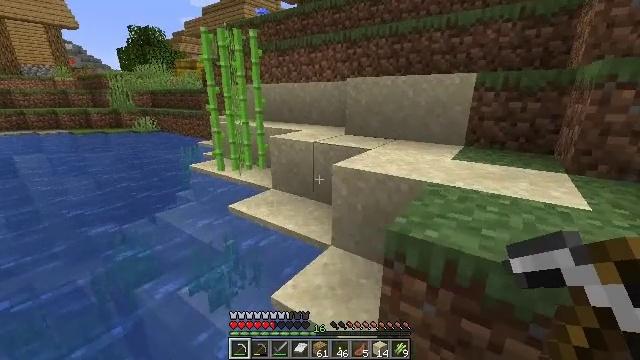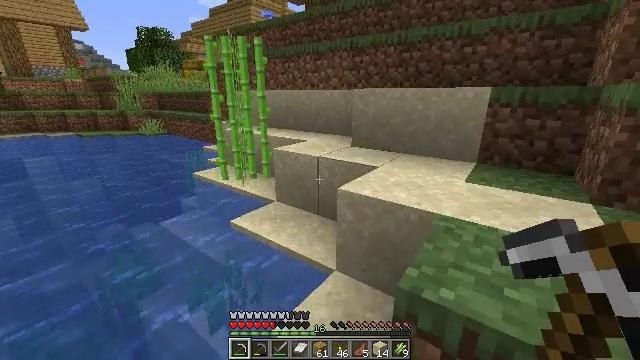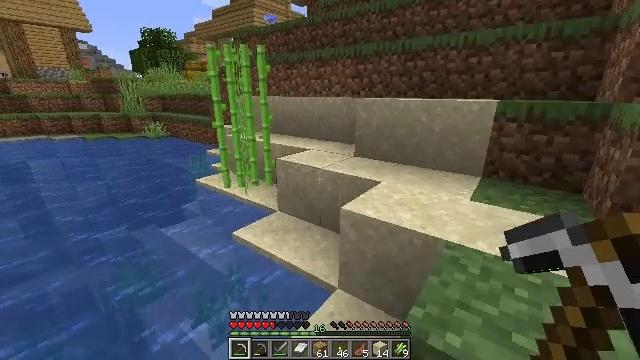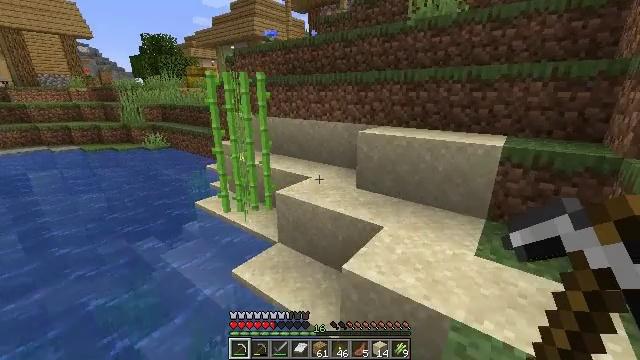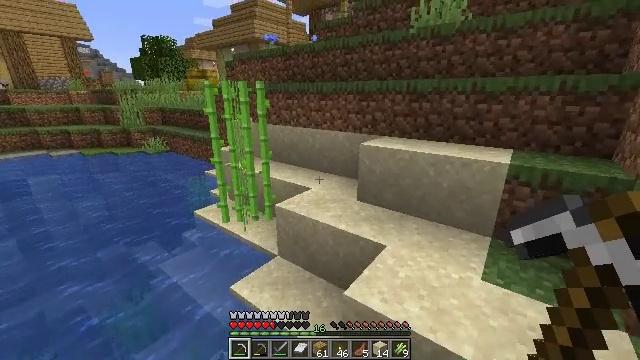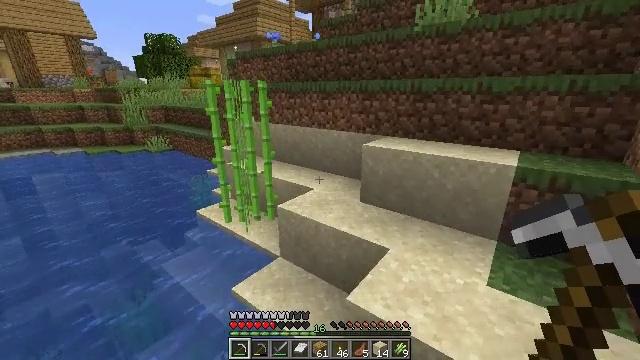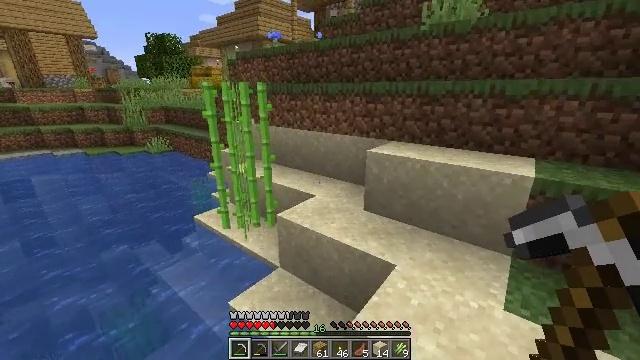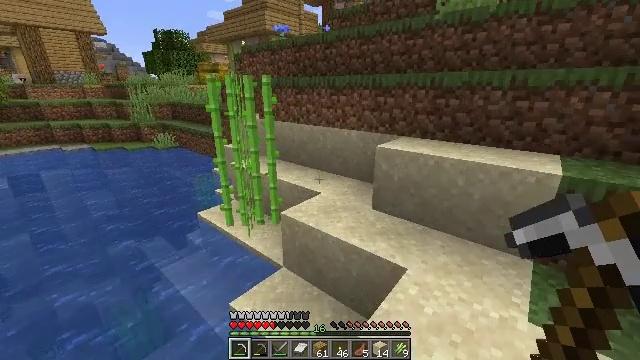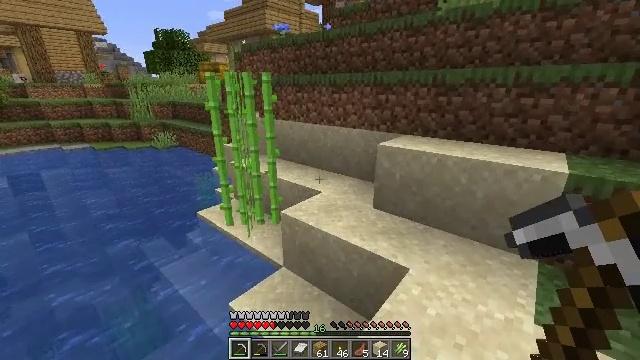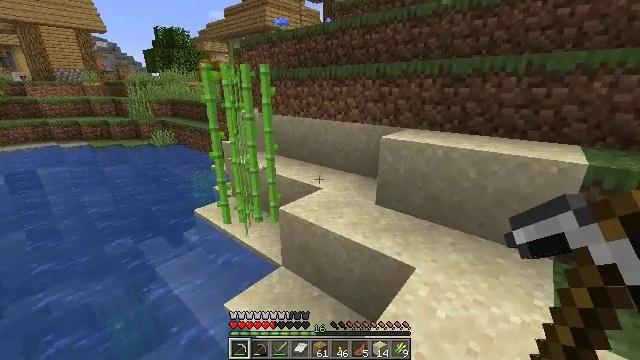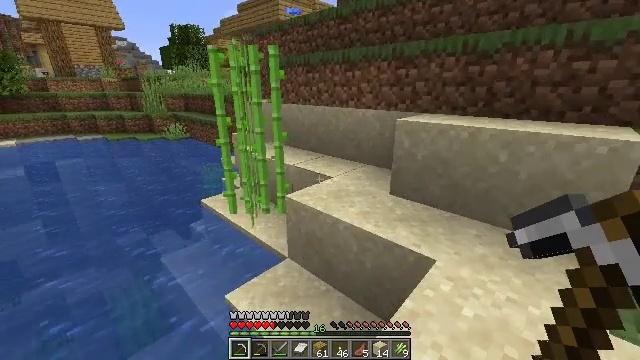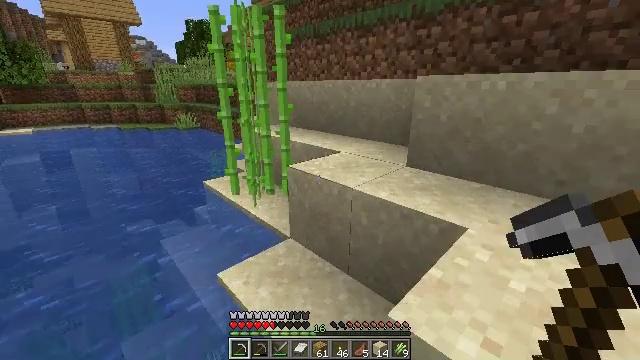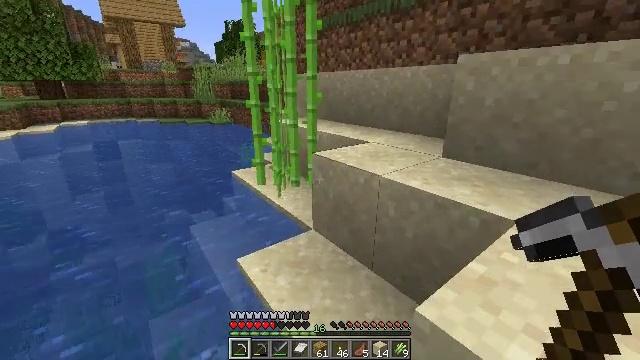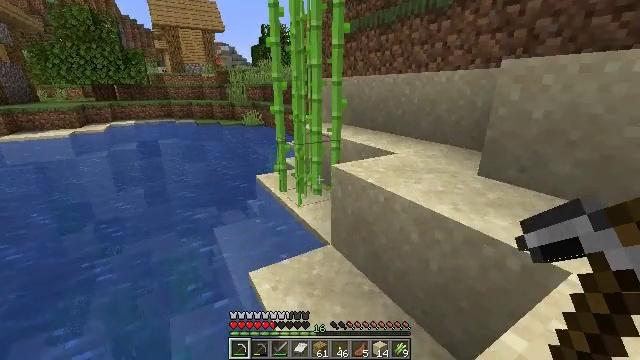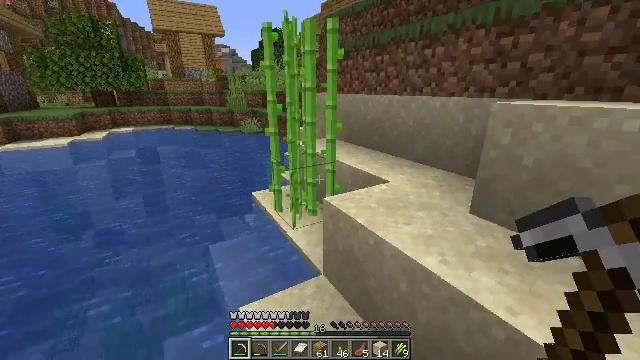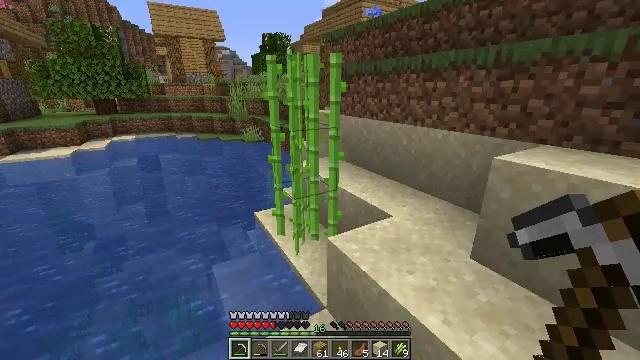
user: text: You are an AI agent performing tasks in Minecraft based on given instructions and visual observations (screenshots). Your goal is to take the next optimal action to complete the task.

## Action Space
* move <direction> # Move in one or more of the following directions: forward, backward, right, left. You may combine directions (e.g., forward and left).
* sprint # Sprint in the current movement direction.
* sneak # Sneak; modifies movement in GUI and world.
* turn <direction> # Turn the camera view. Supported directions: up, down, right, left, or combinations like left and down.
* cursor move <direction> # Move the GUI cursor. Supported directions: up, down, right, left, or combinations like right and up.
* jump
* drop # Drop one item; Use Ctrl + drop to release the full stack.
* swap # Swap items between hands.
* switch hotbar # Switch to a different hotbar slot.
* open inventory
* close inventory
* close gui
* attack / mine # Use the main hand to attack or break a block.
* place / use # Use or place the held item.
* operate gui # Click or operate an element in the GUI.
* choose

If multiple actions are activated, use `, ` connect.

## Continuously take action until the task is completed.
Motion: motion action
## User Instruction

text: Collect sugar cane near water sources.
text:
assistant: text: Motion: move forward, turn left, jump
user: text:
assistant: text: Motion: move forward, jump
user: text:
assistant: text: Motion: move forward, jump
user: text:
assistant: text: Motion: move forward, jump
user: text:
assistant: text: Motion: move forward, jump
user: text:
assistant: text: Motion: move forward
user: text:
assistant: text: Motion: move forward, turn left
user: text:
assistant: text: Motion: move forward
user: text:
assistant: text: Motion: move forward and move right
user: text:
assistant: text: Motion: move forward and move right, turn left
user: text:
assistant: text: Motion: move forward and move right, turn left, jump
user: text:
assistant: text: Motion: move forward and move right, turn left, jump
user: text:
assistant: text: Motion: move forward and move right, turn left, jump
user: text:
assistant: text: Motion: move forward, jump
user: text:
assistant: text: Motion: move forward
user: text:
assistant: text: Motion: move forward
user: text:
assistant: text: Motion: move forward
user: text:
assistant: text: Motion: move forward, turn left and down
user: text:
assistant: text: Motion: move forward
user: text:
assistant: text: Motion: move forward, attack / mine
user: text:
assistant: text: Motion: move forward, attack / mine
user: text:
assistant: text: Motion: move forward
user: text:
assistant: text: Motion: move forward
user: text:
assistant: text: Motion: move forward, turn up
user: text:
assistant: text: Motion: move forward
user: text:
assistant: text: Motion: move forward
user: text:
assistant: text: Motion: move forward
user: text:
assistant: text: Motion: no_op
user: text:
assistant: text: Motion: no_op
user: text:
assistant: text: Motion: no_op